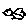
Label: bird